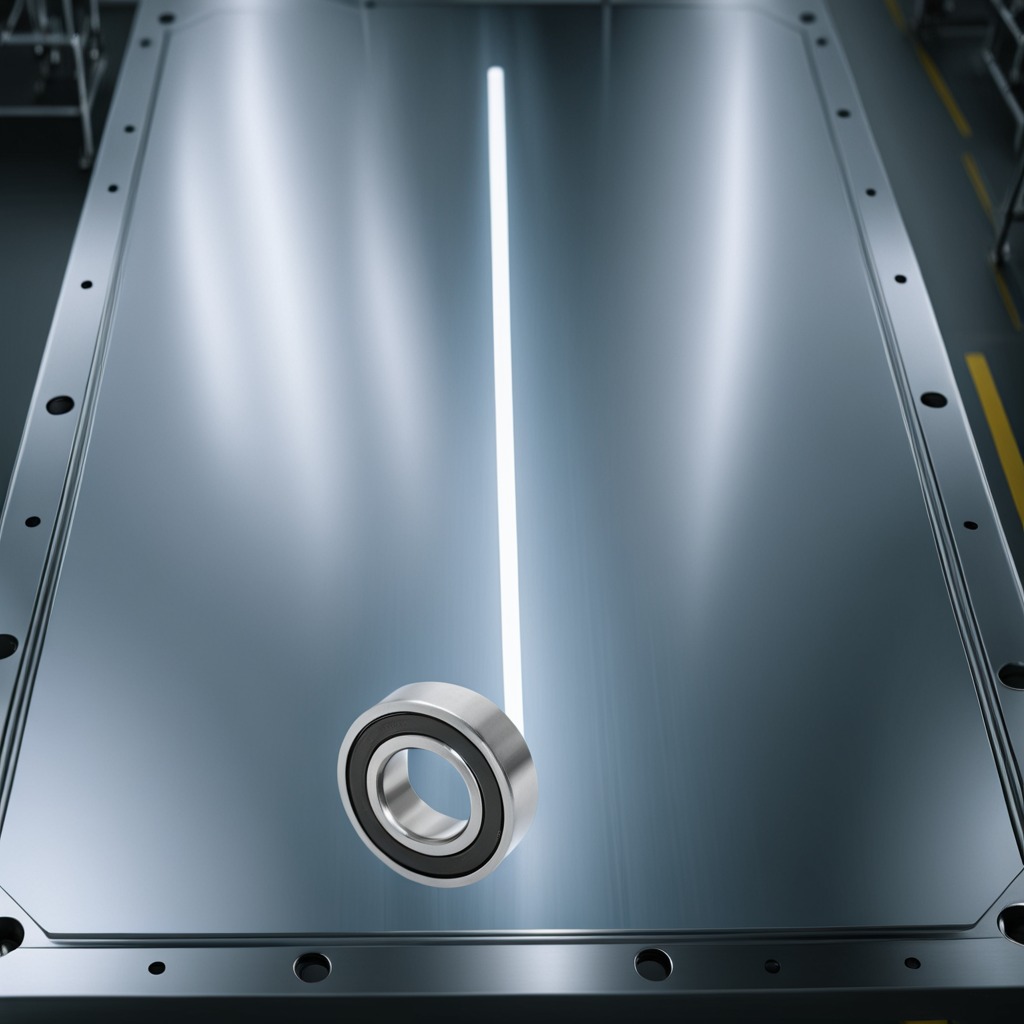
A metal ball bearing is lying on a metal table in a machine shop under fluorescent lights.